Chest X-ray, AP view. Patient: 58 years old, sex M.
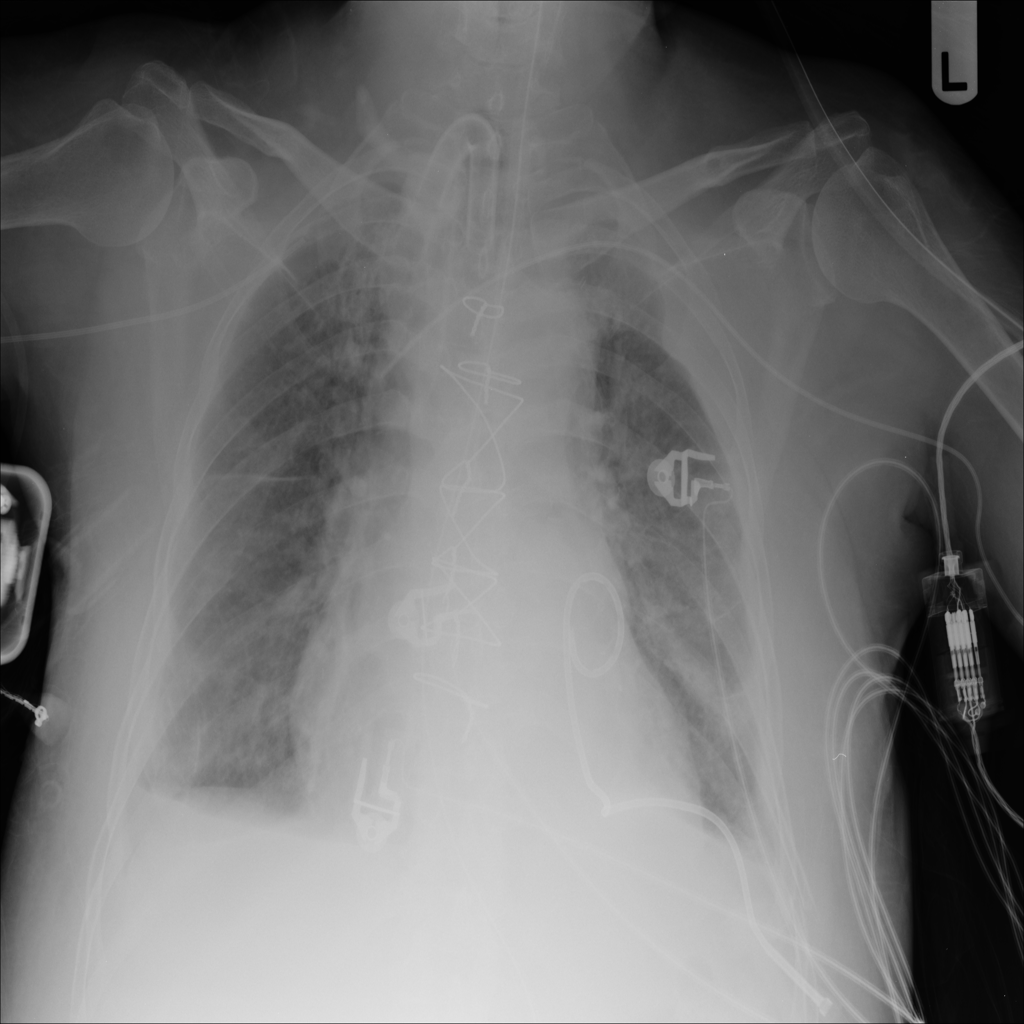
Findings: Effusion, Infiltration, Pneumothorax